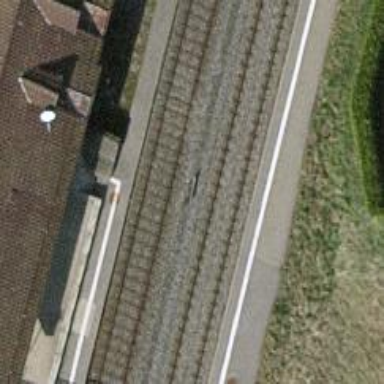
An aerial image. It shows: Stop position for public transport on the railway.